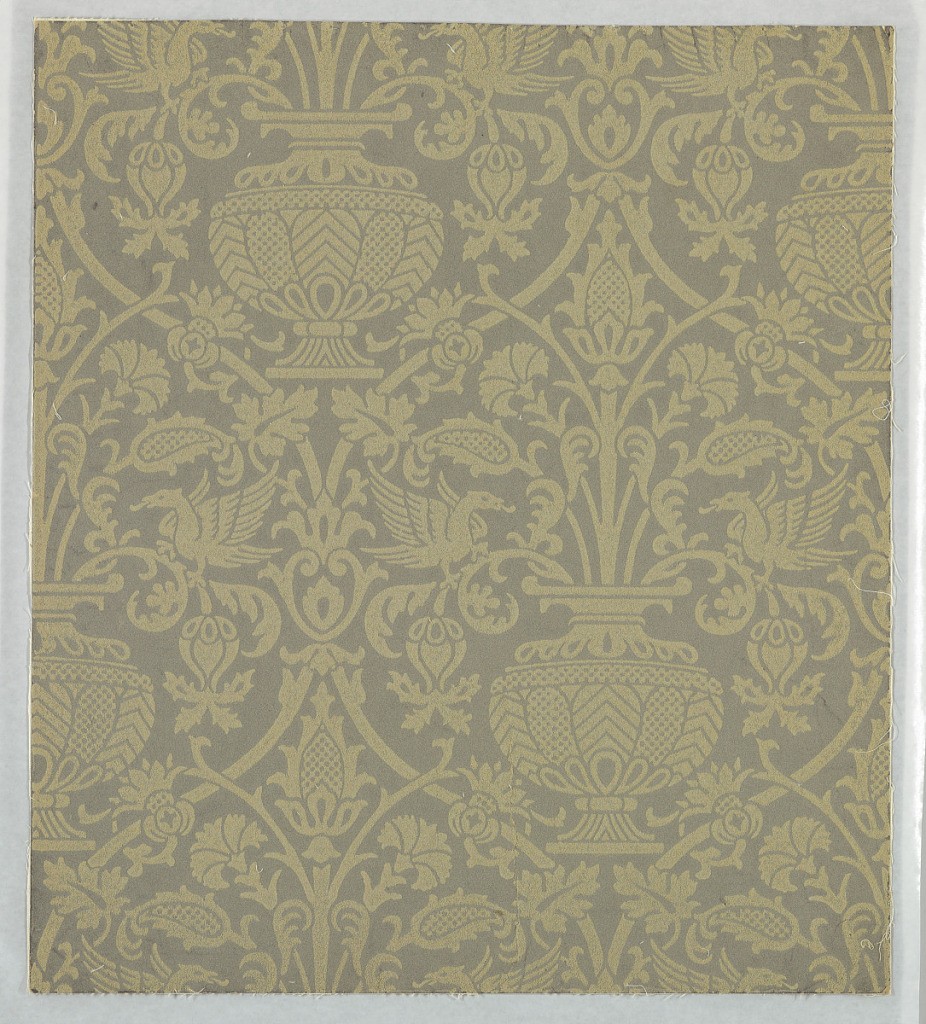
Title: Sidewall
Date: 1920
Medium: Block-printed and flocked paper
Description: Simulates a two-toned Genoese velvet in a Renaissance design. Urns with carnations with affronted eagles on either side. This motif is enclosed in an interlacing scroll with carnation sprays at points of intersection. Both design and field done entirely in wool flock.